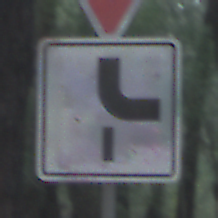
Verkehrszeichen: VerlaufVorfahrtsstrasse10
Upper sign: VorfahrtGewaehren
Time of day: SunriseSunset
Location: Outdoor (Nature)
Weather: NotSpecified
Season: Autumn
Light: Natural